Question: I would like to visualize how a categorical variable varies for several other categorical variables.
My data looks like this
'''
Species Class species2
1 setosa 1 0
2 setosa 1 1
3 setosa 1 0
4 setosa 1 1
5 setosa 1 0
6 setosa 1 1
7 setosa 0 0
8 setosa 0 1
9 setosa 1 1
10 setosa 1 1
'''
In my real 'dataset' I have 13 categorical variables which I want to divide by class as follows.

Is there an easier way to do this with lattice, or other packages in 'R'? Ideally I would like one plot with a panel for each variable, showing the counts or pecentages for each level, coloured by the variable 'class'.
For this example I used the following code.
'''
library(lattice)
data <- iris
data <- as.data.frame(data)
data <- data[-c(1,2,3,4)]
data$Class <- as.factor(c(rbinom(50,1,0.7),rbinom(100,1,0.1)))
data$species2 <- as.factor(rbinom(150,1,0.85))
data2 <- as.data.frame(table(data$Species,data$Class))
barchart(Var1~Freq,groups=Var2,data=data2,stack=TRUE,
auto.key=list(title = "Class",columns=2))
data3 <- as.data.frame(table(data$species2,data$Class))
barchart(Var1~Freq,groups=Var2,data=data3,stack=TRUE,
auto.key=list(title = "Class",columns=2))
'''
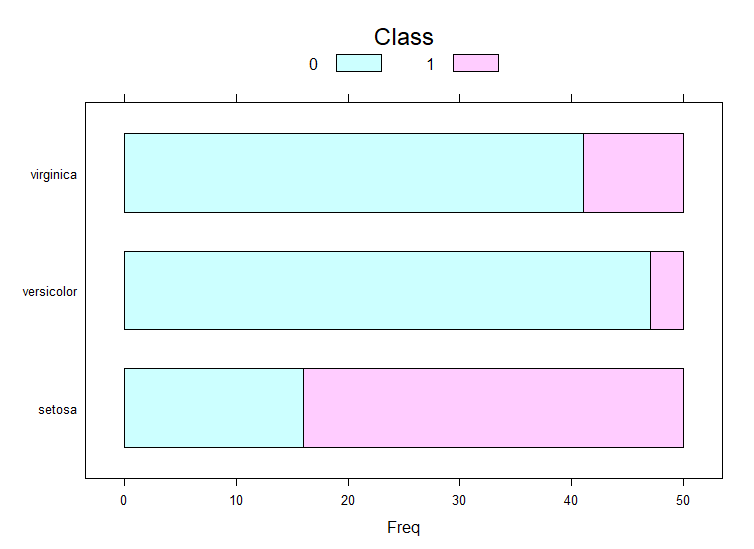
Answer: Maybe you are looking for this. I would suggest you to use 'ggplot2'. The code described next can build a plot as you want for each variable. It is known as a feceted plot. The key to get it is to reshape data to long. Based on your code, you had to split according to each variable and then use 'lattice' to create each plot separated. The advantage is that functions from 'tidyverse' ('pivot_longer()') allow you to transform data in a way that the plotting functions can be adjusted easily. Here the code that produces a plot for each variable. In your case, if you have more categorical variables, you can adjust the facets with 'ncol' and 'nrow' options. Next the solution:
'''
library(tidyverse)
#Data
data <- iris
data <- as.data.frame(data)
data <- data[-c(1,2,3,4)]
data$Class <- as.factor(c(rbinom(50,1,0.7),rbinom(100,1,0.1)))
data$species2 <- as.factor(rbinom(150,1,0.85))
#Code
data %>% pivot_longer(-Class) %>%
group_by(name,Class,value) %>%
summarise(N=n()) %>%
ggplot(aes(y=value,x=N,fill=Class))+
geom_bar(stat = 'identity',color='black',alpha=0.2)+
facet_wrap(.~name,scales='free')+
theme_bw()+
theme(legend.position = 'top')
'''
Output:
<URL>
In the case of percentages, you can try this:
'''
#Code 2
data %>% pivot_longer(-Class) %>%
group_by(name,Class,value) %>%
summarise(N=n()) %>%
ggplot(aes(y=value,x=N,fill=Class))+
geom_bar(stat = 'identity',color='black',alpha=0.2,position = 'fill')+
scale_x_continuous(labels = scales::percent)+
facet_wrap(.~name,scales='free')+
theme_bw()+
theme(legend.position = 'top')
'''
Output:
<URL>